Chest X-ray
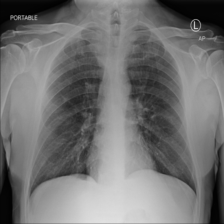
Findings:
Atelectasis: positive
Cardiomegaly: negative
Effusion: negative
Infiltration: positive
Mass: negative
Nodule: positive
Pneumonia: negative
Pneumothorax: negative
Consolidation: positive
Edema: negative
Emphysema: negative
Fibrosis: negative
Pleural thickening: negative
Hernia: negative